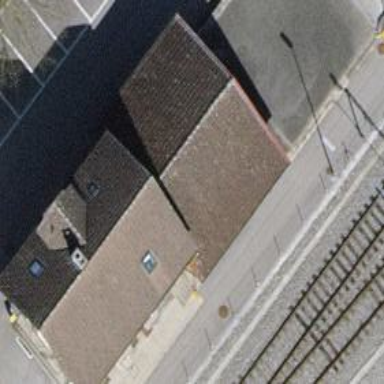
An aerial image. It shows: Train station building.